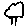
Label: tree